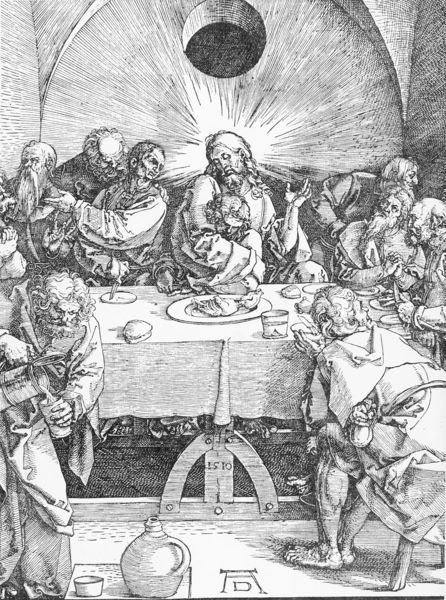
Titel: Die große Passion: Abendmahl
Künstler: Albrecht Dürer
Institution: Berlin, Staatliche Museen, Kupferstichkabinett
Schlagwörter: menschen, glas, männer, tisch, zeichnung, bart, gelage, trinken, bibel, johannes, messer, teller, tischdecke, sonne, locken, kanne, füße, grafik, essen, wein, brot, becher, mond, buch, stich, karaffe, heiligenschein, christus, jesus, kapelle, abendmahl, dürer, jünger, heilig, petrus, albrecht, apostel, judas, letztes abendmahl, heiigenschein, 1510, letztes abbendmahl, abendmahk